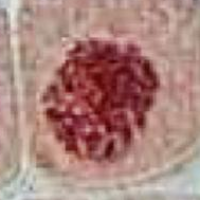
Label: prophase